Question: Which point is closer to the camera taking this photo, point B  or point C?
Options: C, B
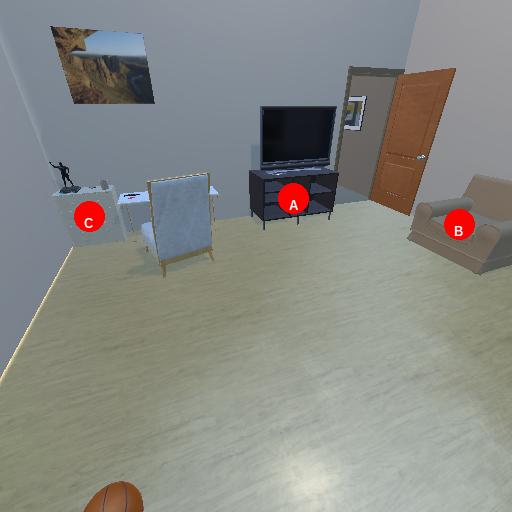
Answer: C